Aerial crown-view tile of a tropical tree (Barro Colorado Island, Panama), acquired 20250217:
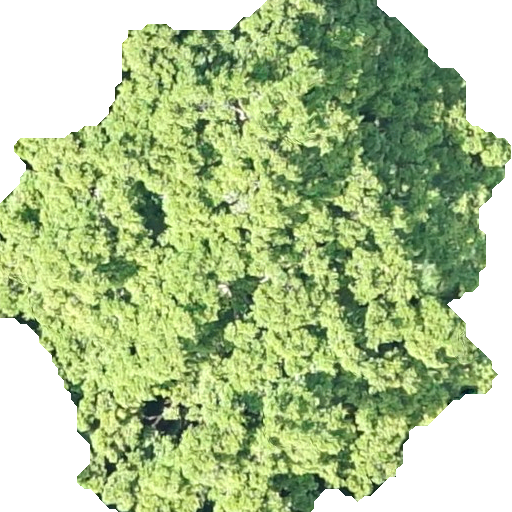
Species: Brosimum alicastrum
GBIF accepted scientific name: Brosimum alicastrum
Crown area: 302.883 m²